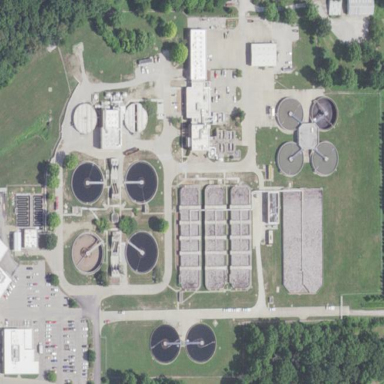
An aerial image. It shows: Wastewater plant.